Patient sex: M
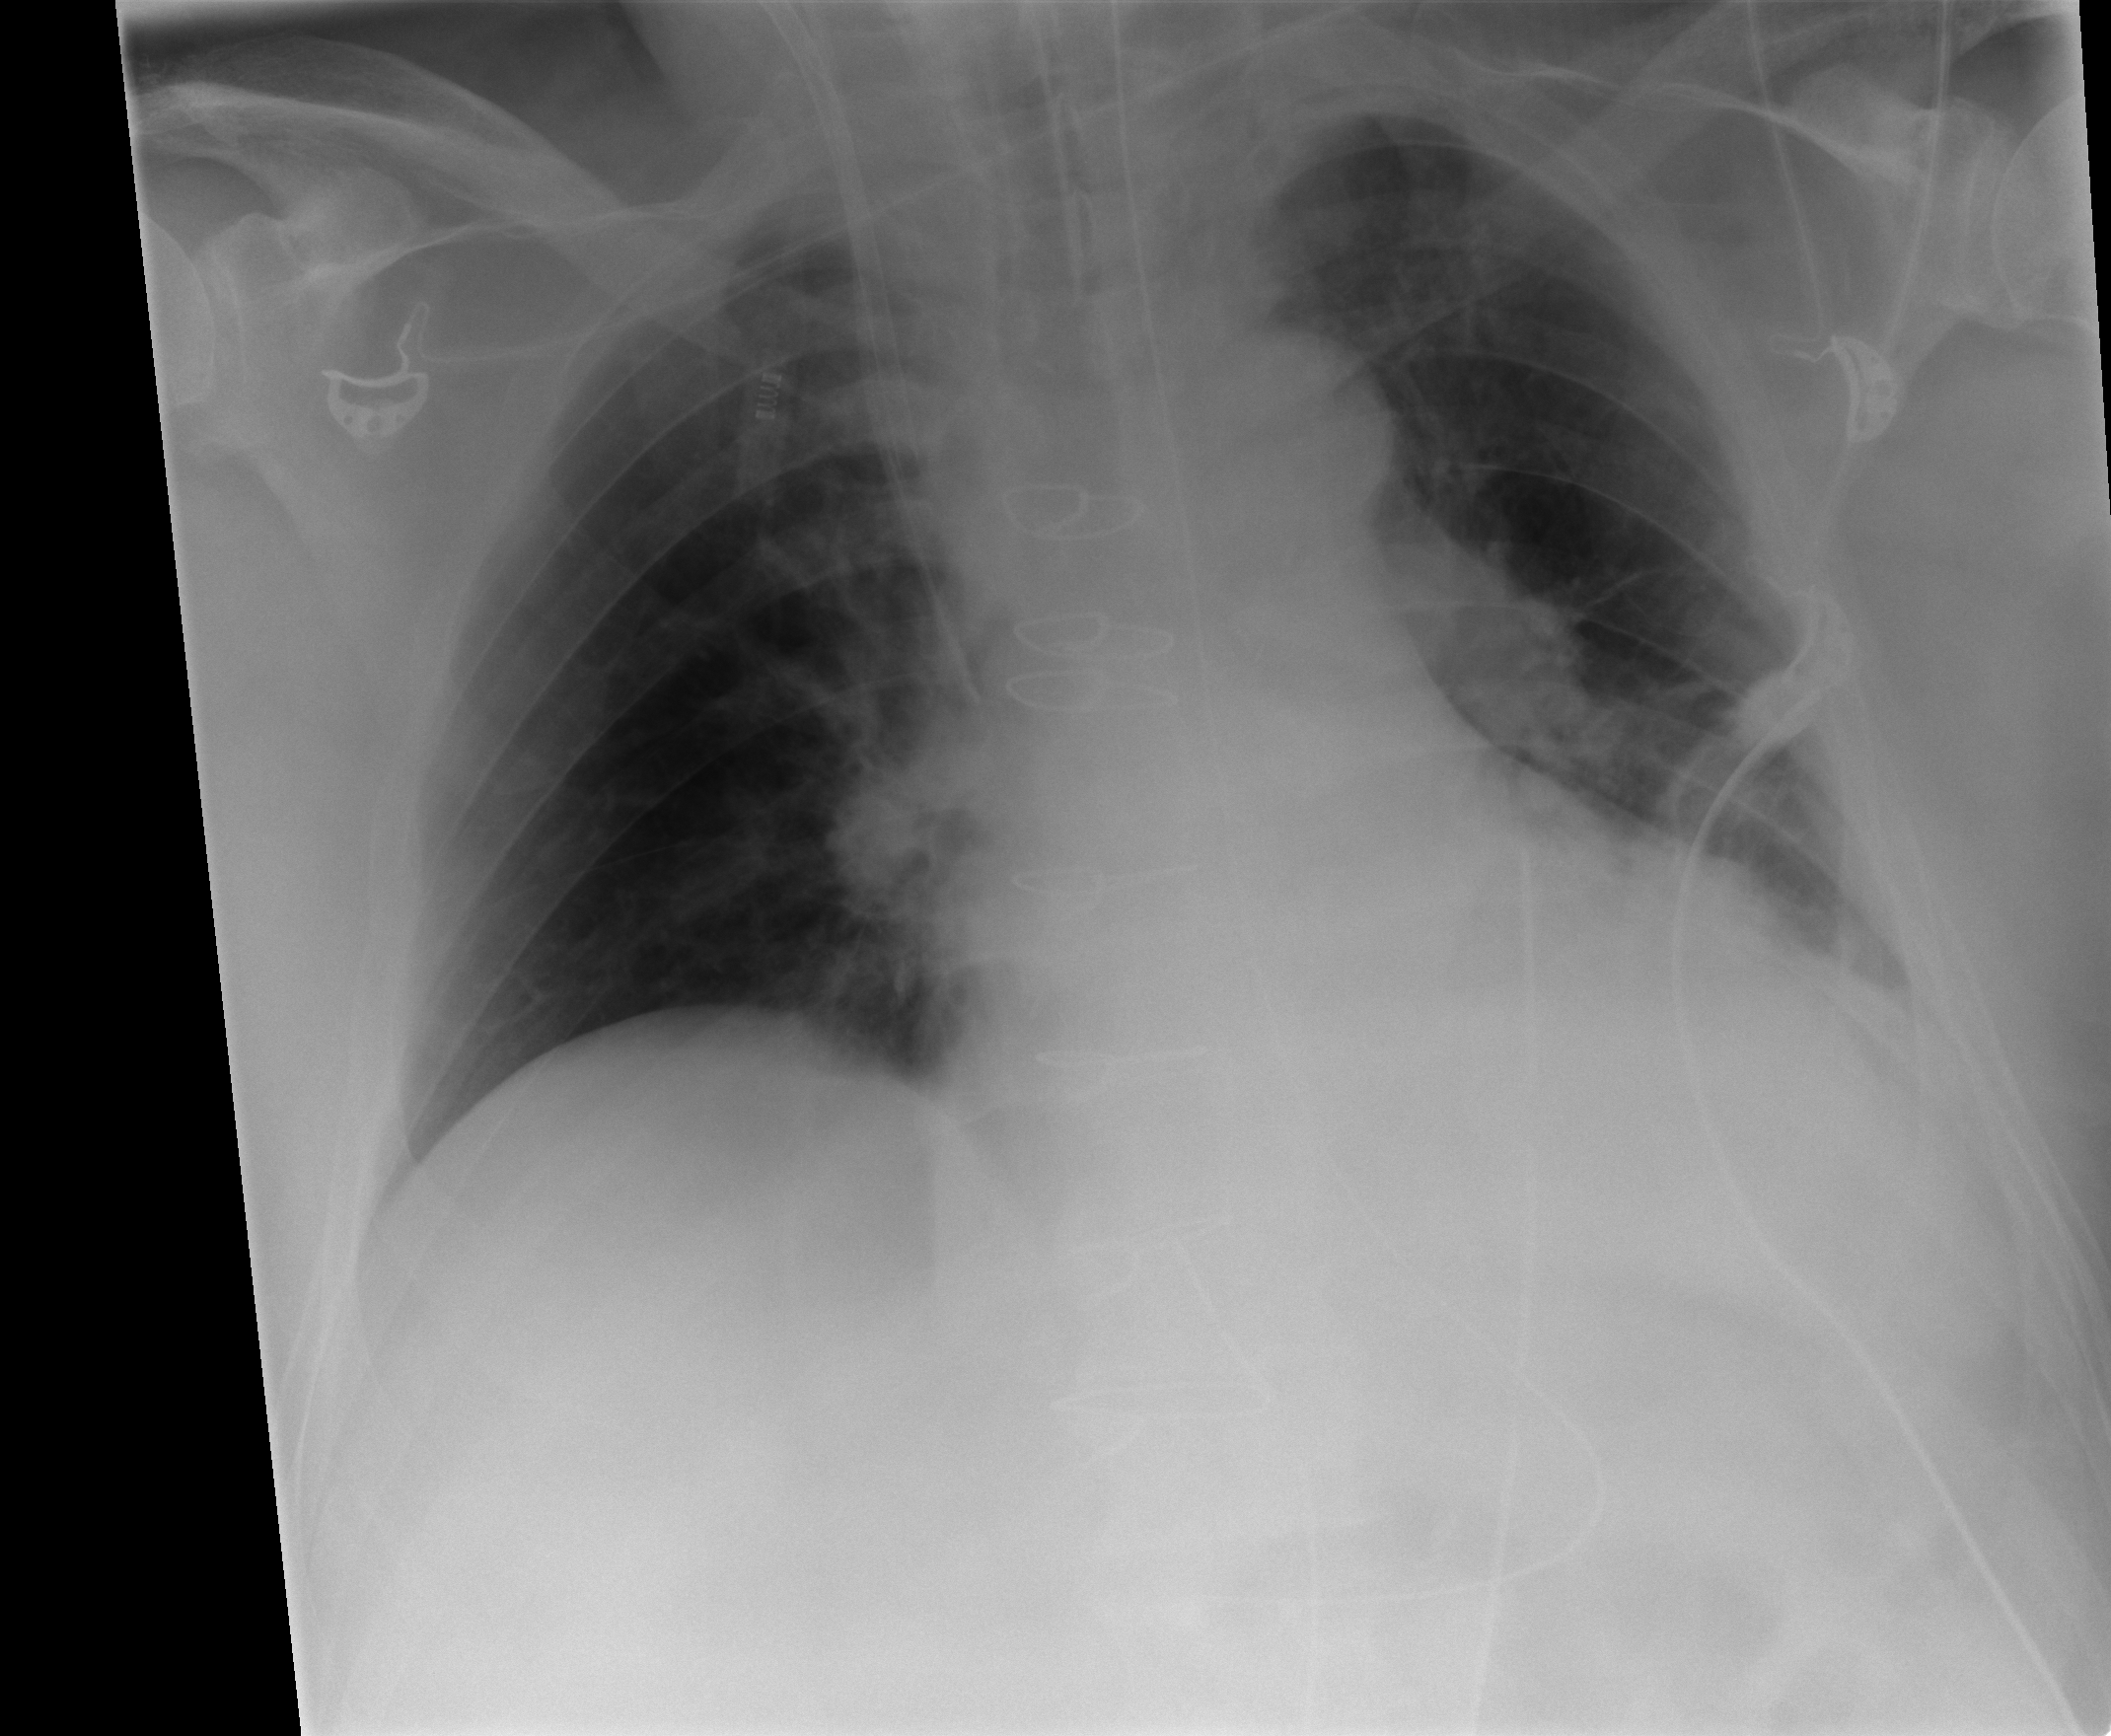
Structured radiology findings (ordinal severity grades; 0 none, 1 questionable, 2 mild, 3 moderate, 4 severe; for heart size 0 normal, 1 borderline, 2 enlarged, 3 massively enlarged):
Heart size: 2
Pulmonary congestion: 0
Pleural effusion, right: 0
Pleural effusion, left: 1
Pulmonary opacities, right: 1
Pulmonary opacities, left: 1
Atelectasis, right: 0
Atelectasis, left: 2